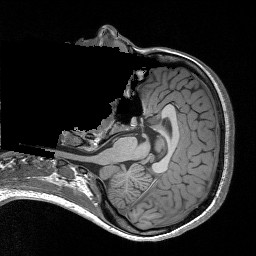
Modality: T1w
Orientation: axial